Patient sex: M
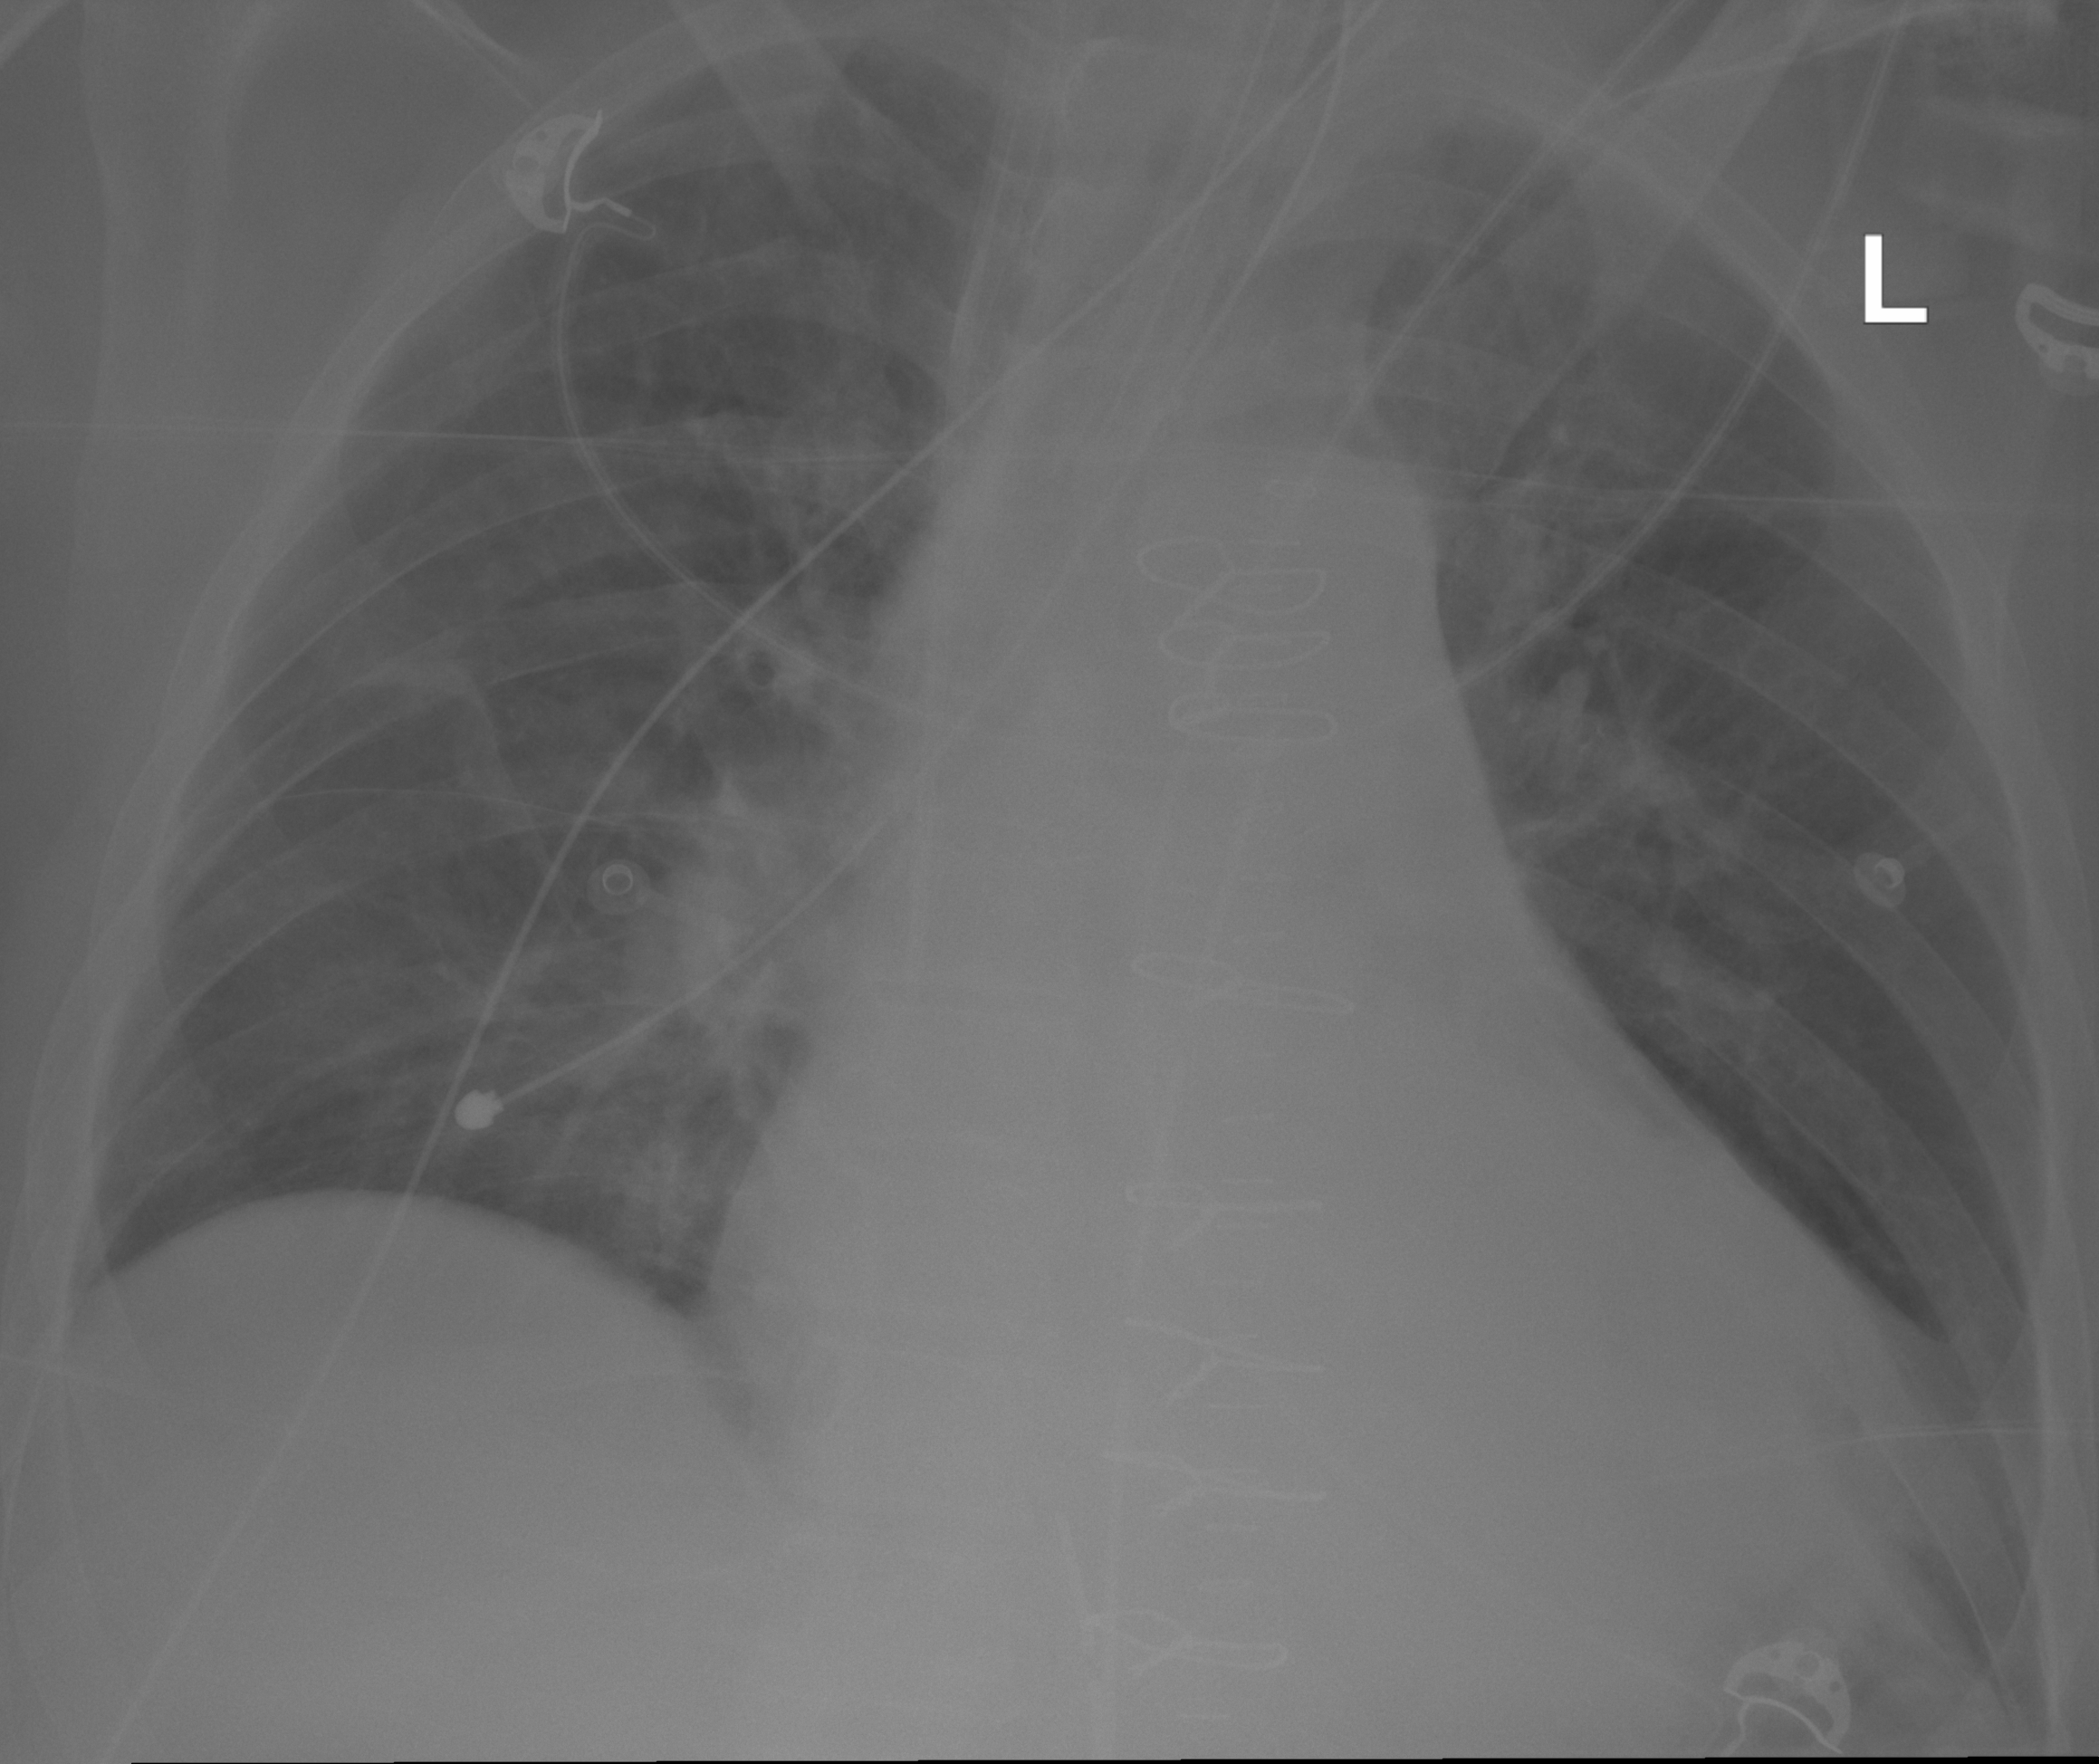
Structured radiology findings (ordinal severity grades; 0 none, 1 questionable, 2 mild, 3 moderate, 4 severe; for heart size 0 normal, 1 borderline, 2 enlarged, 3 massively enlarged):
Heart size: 2
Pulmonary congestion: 0
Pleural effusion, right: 0
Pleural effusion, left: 0
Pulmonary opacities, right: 0
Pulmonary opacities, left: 0
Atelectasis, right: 2
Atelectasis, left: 2